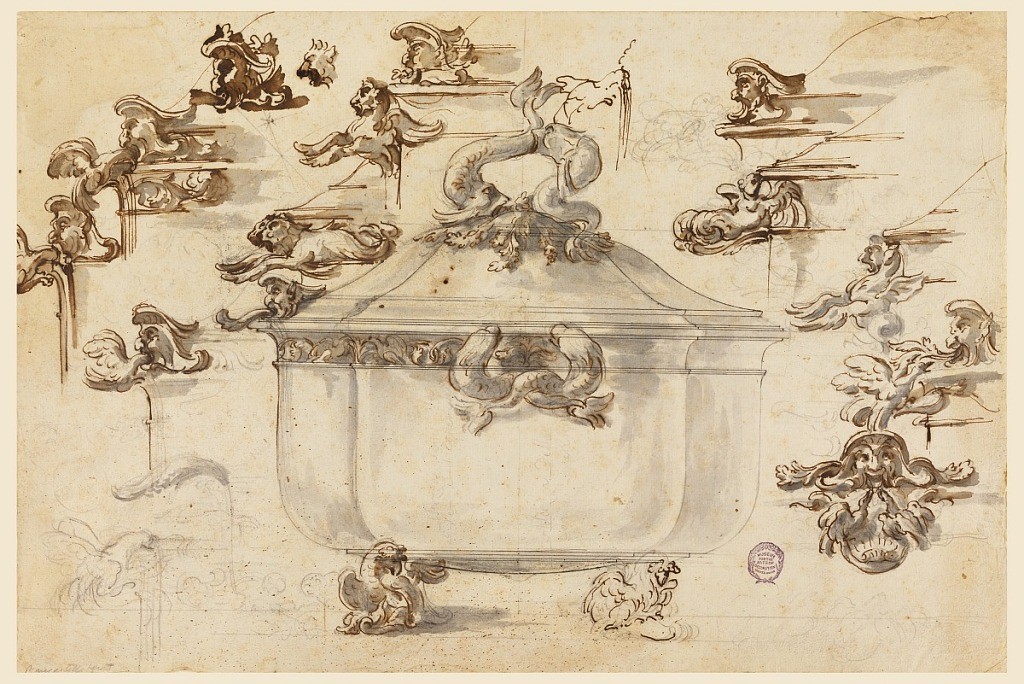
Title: Designs for Silver Tureen
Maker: Filippo Marchionni, Italian, 1732–1805
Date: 1769
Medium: Graphite, pen and sepia ink, brush and gray watercolor on paper
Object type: Drawing
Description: The tureen rests upon birds. Handles and cover finial with fishes. Several sketches of other suggestions for the handles and the masks which ought to be fixed at the lower edge of the cover.